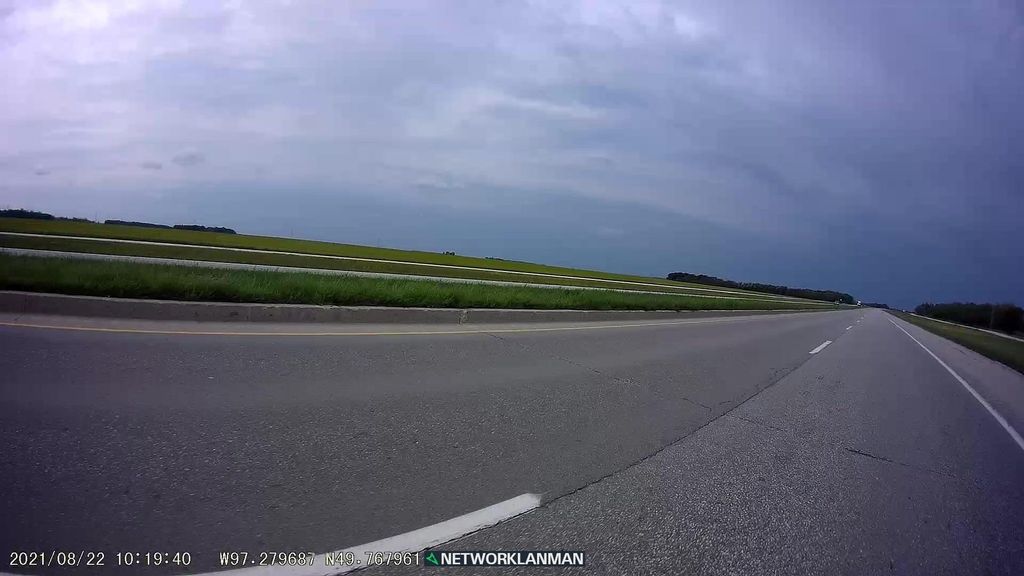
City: winnipeg